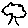
Label: tree